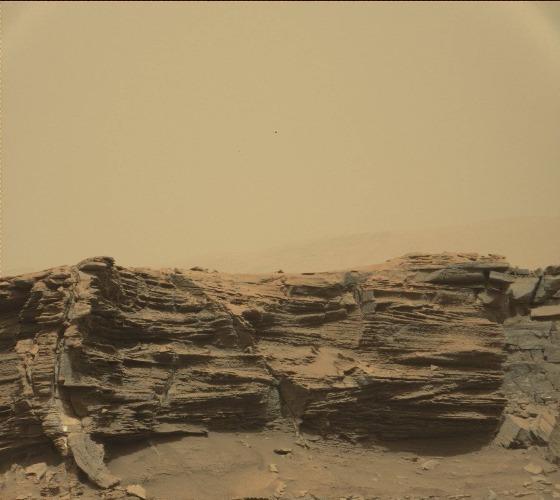
Terrain classes present: Bedrock, Gravel / Sand / Soil, Rock, Shadow, Sky / Distant Mountains